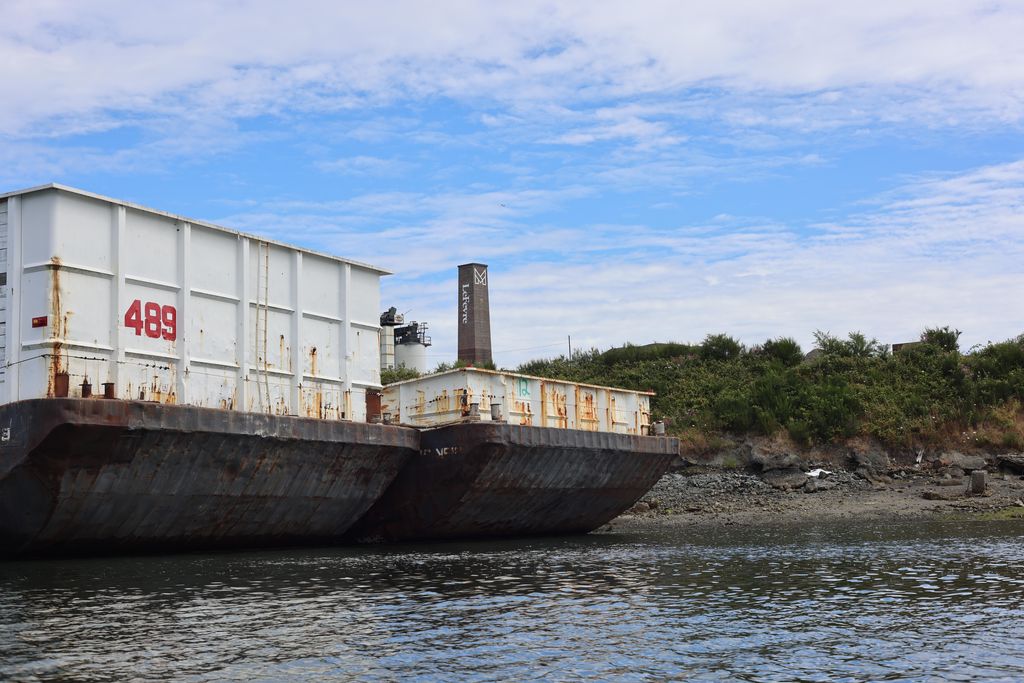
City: victoria